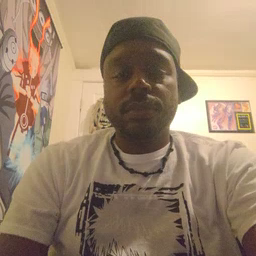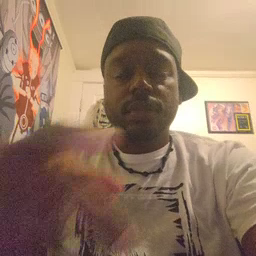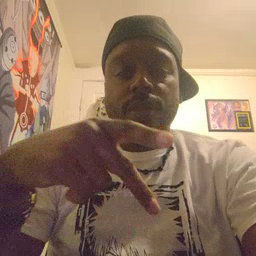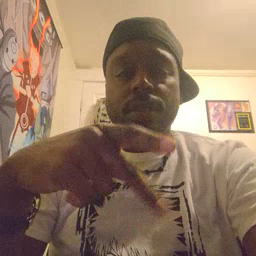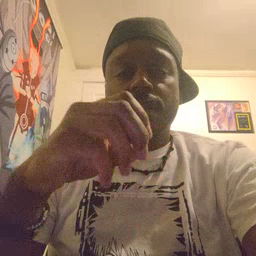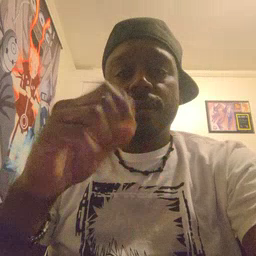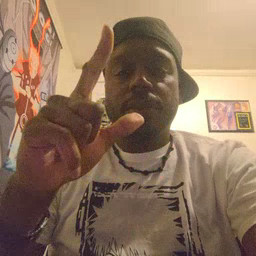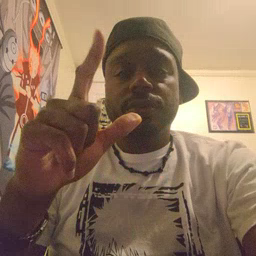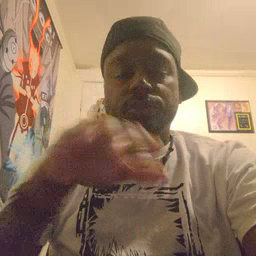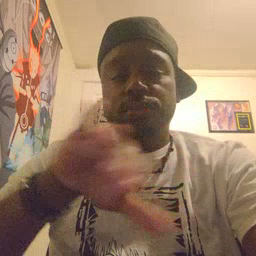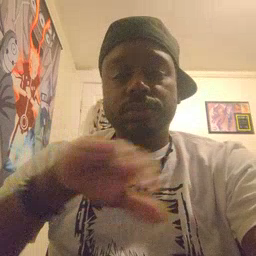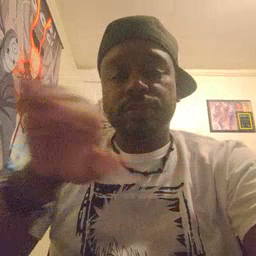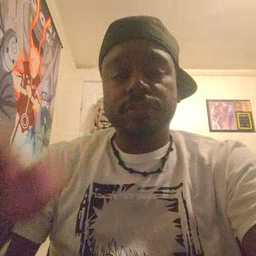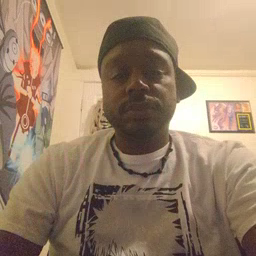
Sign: pool